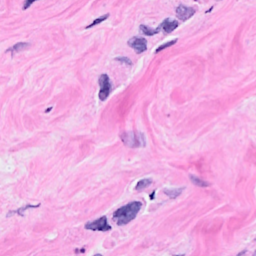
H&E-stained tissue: Breast